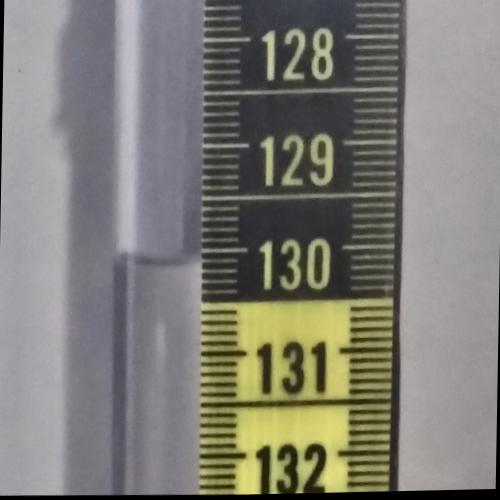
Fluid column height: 130.1 cm